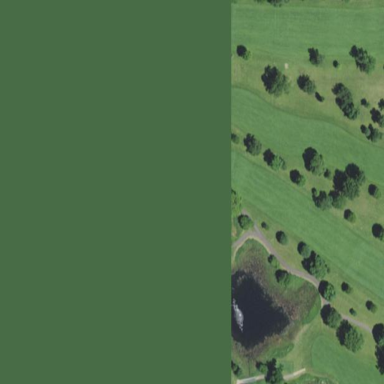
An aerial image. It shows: Picturesque scene of golf course with lateral water hazard.